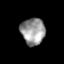
Tissue: skin
Cell type: Epithelial cells
Senescence score: 0.2564
Nuclear area (px): 633
Mean DAPI intensity: 151.638